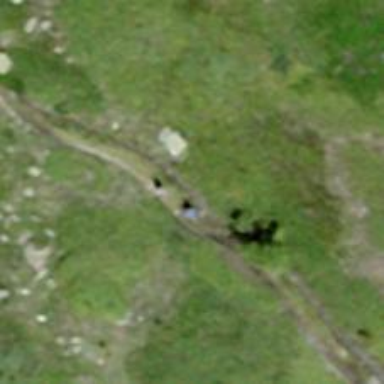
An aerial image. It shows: Ditch in the surroundings.